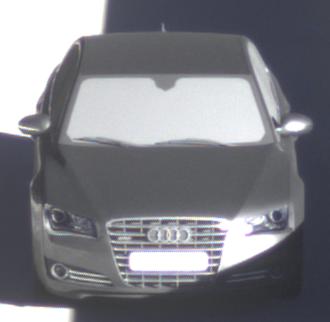
Make: Audi
Model: A8 D4
Model produced from: 2009
Model produced until: 2017
Doors: 4
Color: gray
Road condition: dry road
Daytime: sunrise or sunset
Contrast: high contrast